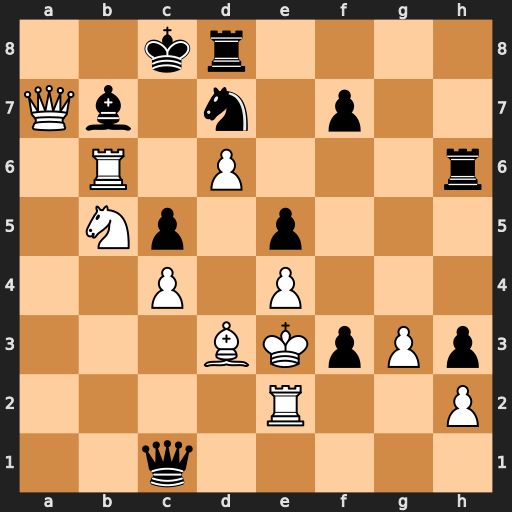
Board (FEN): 2kr4/Qb1n1p2/1R1P3r/1Np1p3/2P1P3/3BKpPp/4R2P/2q5
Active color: w
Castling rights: -
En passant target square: -
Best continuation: Kf2 Nxb6 Qxb6